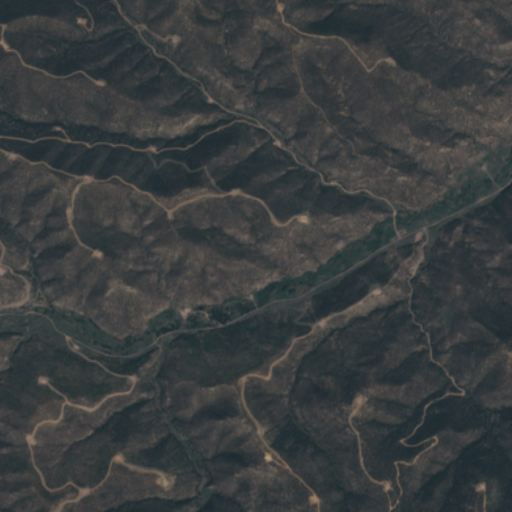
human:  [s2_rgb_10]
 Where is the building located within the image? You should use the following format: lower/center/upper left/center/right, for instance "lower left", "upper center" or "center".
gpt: The building is located in the center right of the image.
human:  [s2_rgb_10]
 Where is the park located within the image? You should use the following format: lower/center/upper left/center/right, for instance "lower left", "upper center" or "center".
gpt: There is no park in the image.